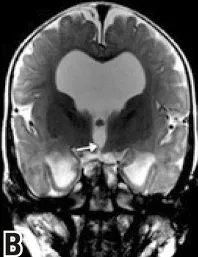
Magnetic resonance imaging T2-weighted sagital image. (B) Axial image.
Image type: radiology (mri)